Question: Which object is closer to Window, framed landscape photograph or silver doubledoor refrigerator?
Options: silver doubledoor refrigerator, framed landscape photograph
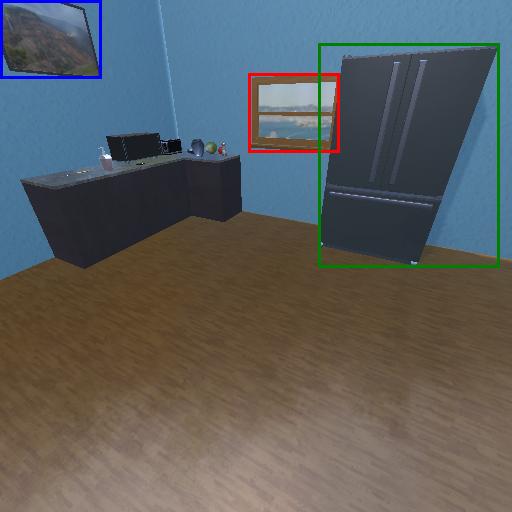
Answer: silver doubledoor refrigerator